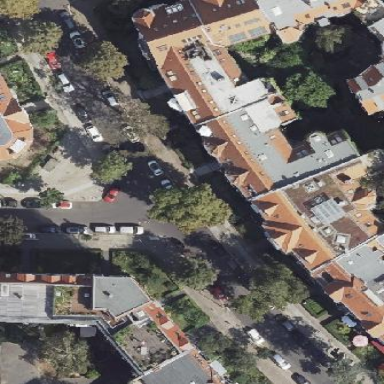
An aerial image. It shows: Residential area with junction.